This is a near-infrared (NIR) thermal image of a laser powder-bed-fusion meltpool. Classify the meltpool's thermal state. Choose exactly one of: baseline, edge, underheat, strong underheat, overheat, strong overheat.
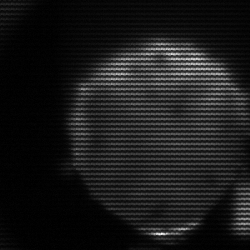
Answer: edge